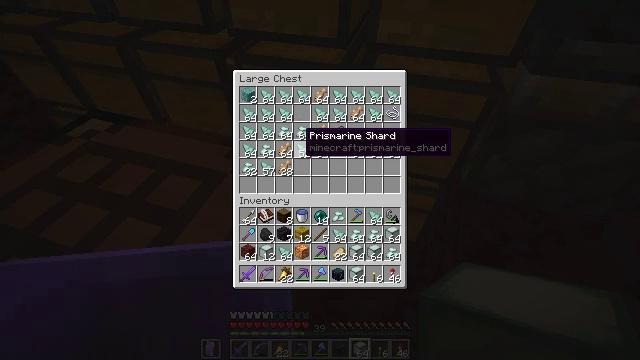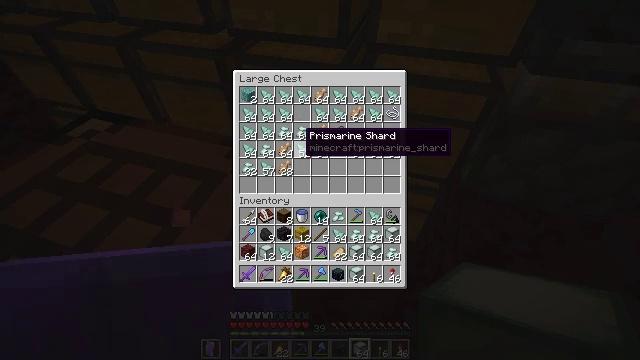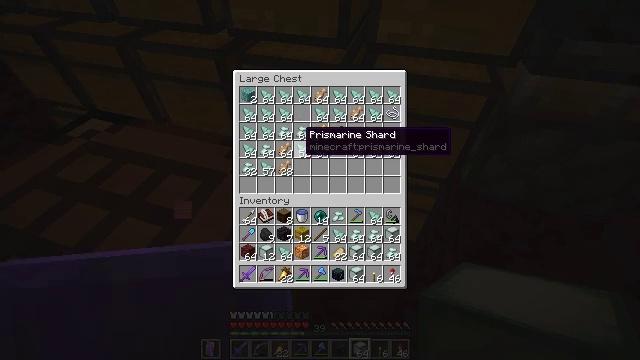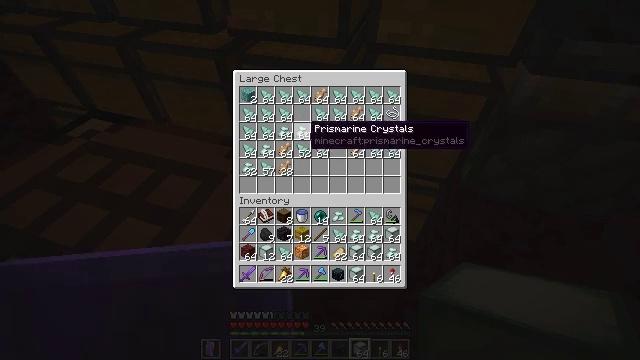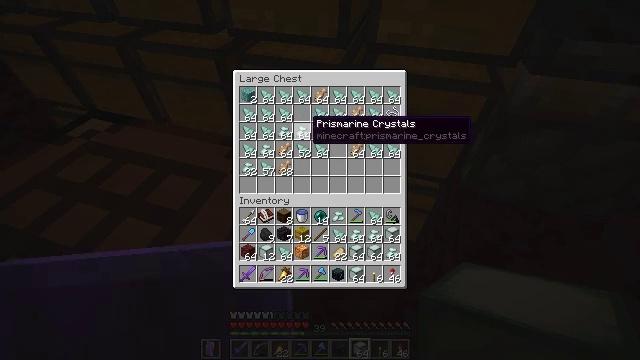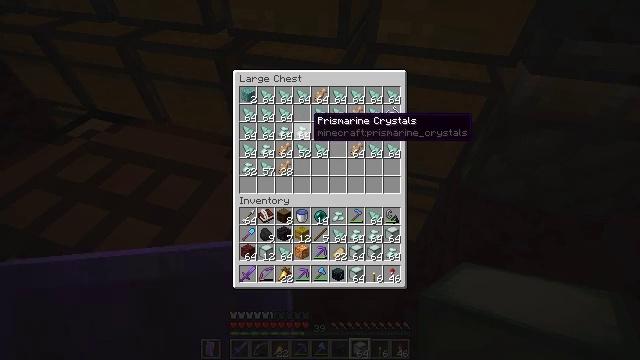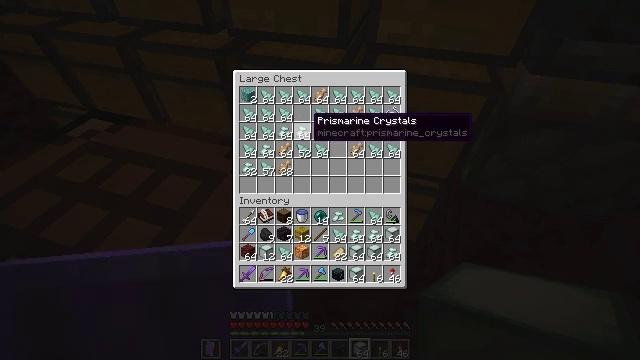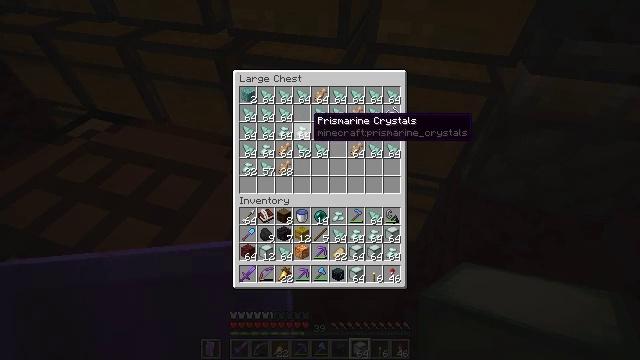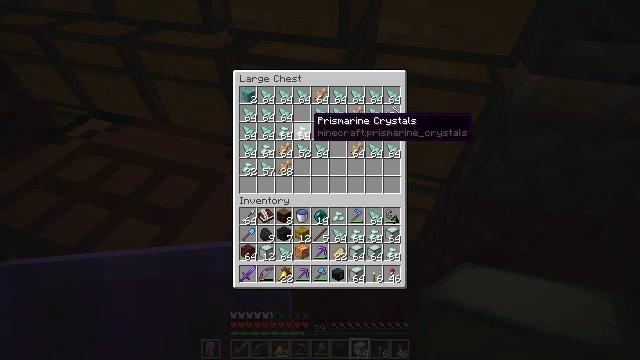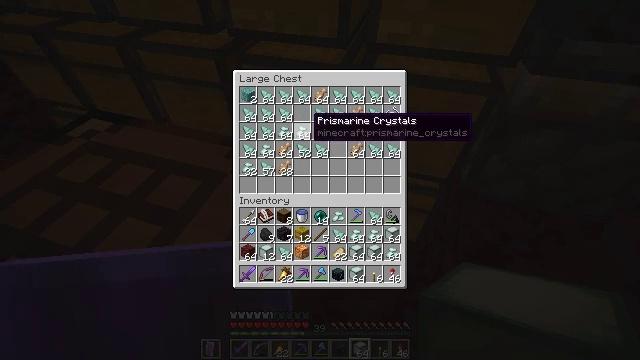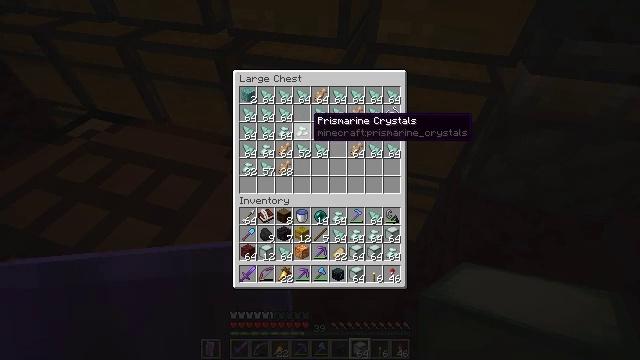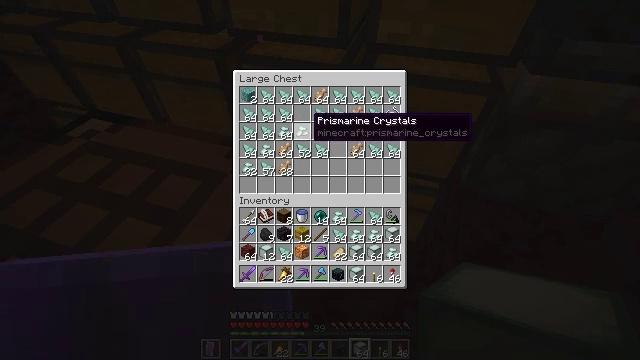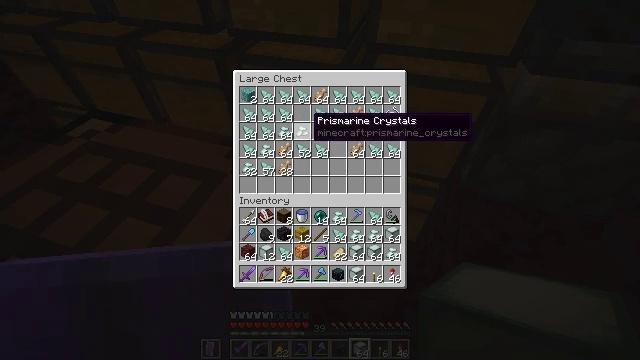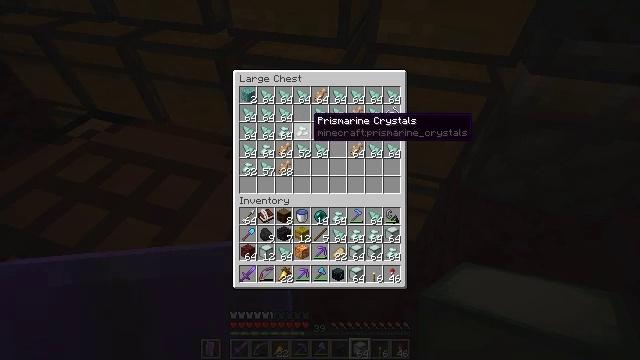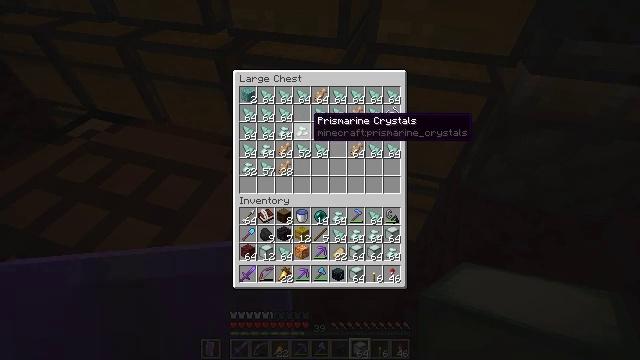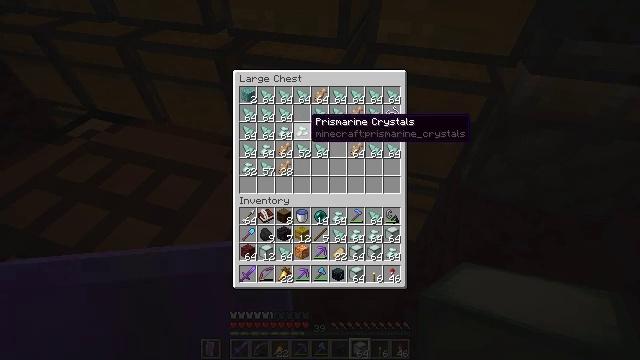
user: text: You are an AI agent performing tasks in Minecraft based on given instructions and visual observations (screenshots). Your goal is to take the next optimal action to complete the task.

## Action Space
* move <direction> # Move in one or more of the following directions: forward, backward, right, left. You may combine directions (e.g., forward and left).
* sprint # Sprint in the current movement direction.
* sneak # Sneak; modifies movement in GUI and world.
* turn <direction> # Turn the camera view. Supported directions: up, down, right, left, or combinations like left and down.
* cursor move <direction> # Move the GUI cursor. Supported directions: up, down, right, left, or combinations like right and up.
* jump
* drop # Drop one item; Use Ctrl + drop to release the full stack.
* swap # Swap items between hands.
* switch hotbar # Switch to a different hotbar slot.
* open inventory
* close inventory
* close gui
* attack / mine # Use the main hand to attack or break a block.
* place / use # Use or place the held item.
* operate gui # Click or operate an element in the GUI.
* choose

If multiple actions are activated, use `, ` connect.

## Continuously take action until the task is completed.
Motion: motion action
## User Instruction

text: Use materials to craft a sea lantern.
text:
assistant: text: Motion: sneak
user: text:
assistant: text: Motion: sneak
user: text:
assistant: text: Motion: sneak
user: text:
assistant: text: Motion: sneak
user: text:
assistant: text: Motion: sneak
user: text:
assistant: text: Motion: sneak
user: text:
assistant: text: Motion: sneak
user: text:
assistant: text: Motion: sneak
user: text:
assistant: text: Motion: sneak
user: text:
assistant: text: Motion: sneak, operate gui
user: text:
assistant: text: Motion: sneak, operate gui
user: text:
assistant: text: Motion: sneak, operate gui
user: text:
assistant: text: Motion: sneak, operate gui
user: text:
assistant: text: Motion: sneak
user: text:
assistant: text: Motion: sneak
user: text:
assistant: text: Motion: sneak
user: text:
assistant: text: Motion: sneak
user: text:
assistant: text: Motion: sneak, cursor move down
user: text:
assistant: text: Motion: sneak, cursor move down
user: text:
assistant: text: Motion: sneak
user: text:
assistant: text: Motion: sneak
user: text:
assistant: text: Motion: sneak, operate gui
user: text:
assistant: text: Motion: sneak, operate gui
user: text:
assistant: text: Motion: sneak, operate gui
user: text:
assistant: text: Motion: sneak
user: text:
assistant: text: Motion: sneak
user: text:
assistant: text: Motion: sneak
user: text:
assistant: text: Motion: sneak
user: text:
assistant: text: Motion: sneak
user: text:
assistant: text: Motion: no_op